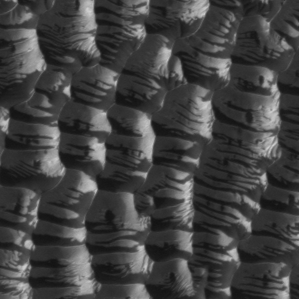
Label: frost